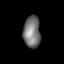
Tissue: lung
Cell type: Endothelial cells
Senescence score: 0.1835
Nuclear area (px): 537
Mean DAPI intensity: 116.533